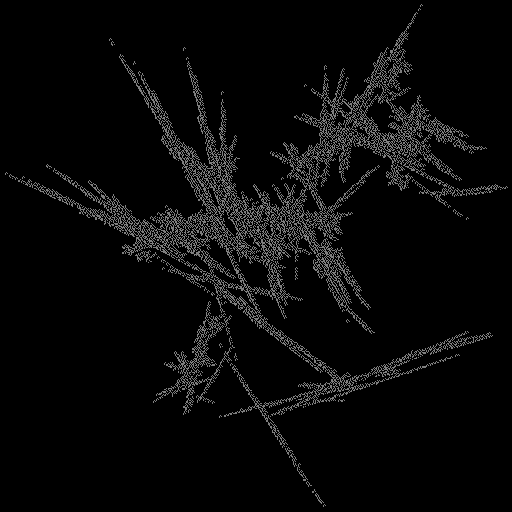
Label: groundpine